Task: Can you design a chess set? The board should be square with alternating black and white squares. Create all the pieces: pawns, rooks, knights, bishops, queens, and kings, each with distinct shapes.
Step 565:
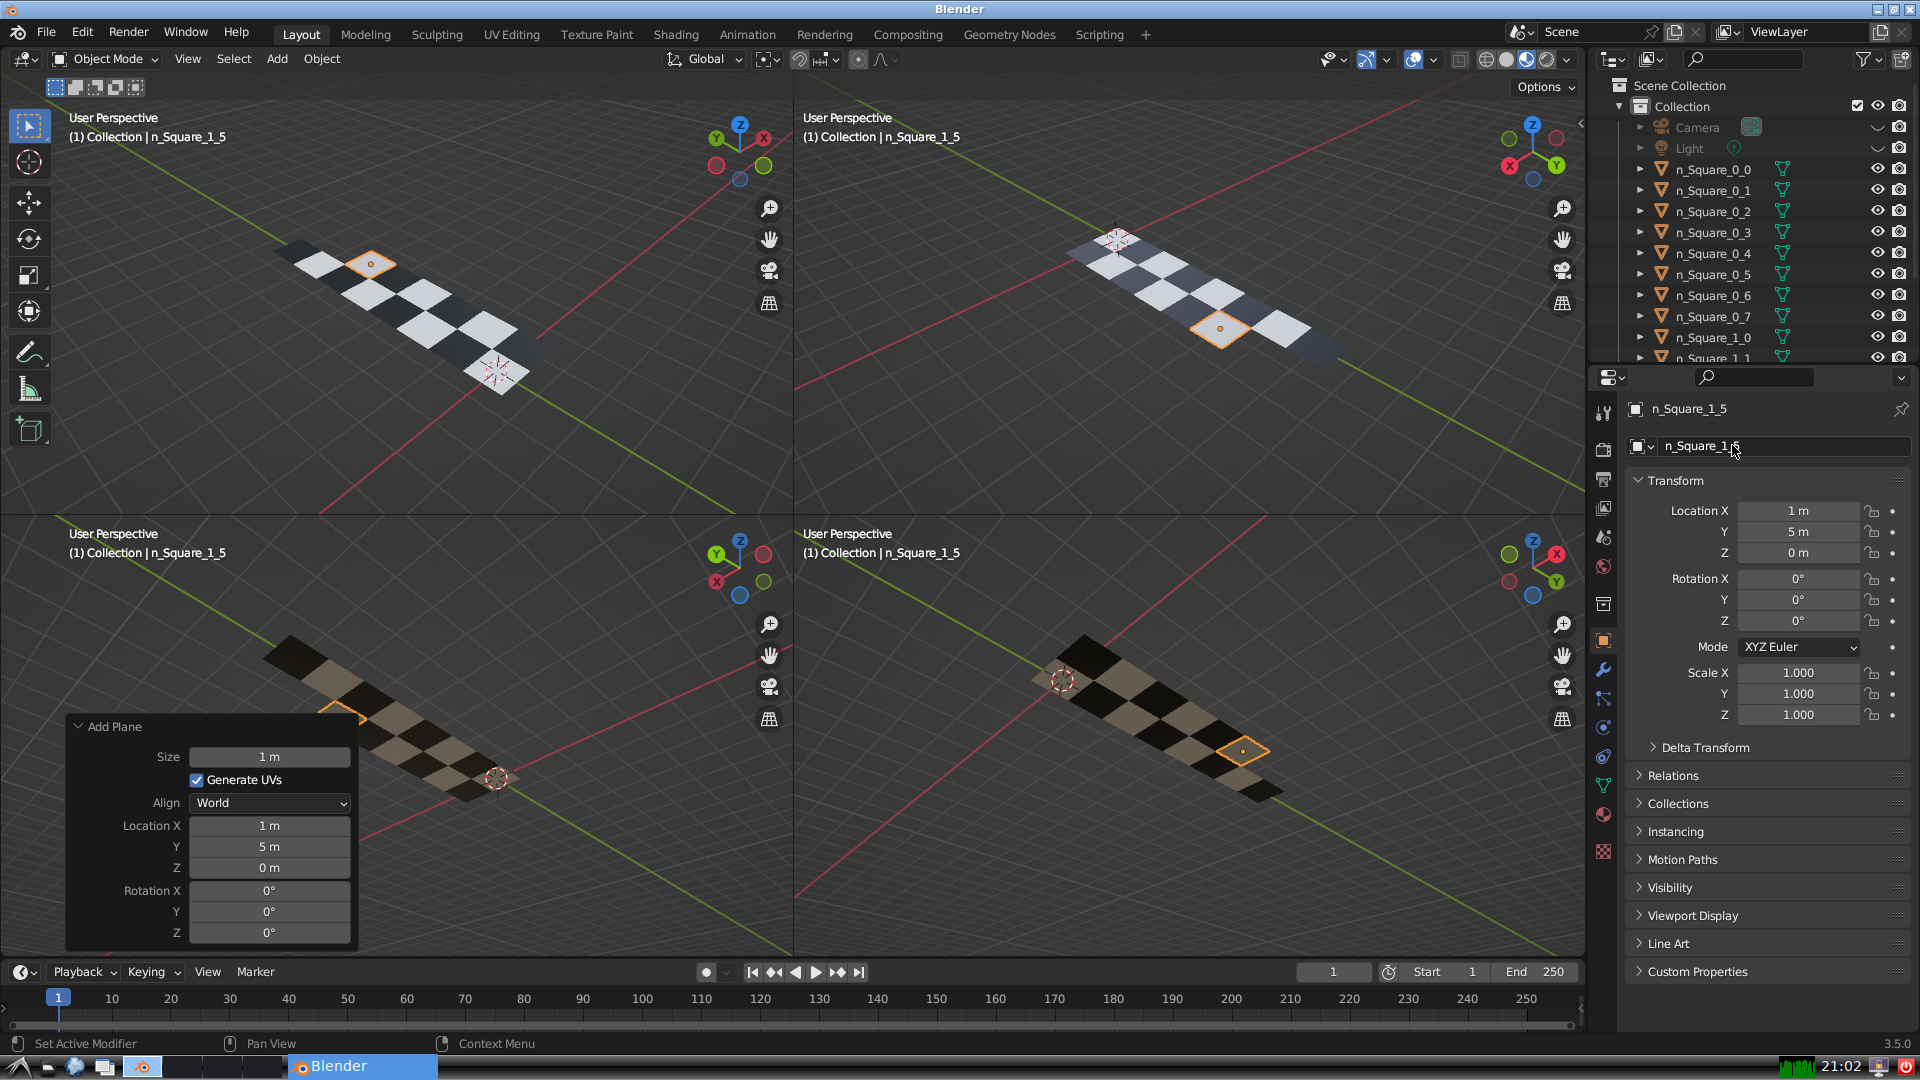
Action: {"mouse_move": [1603, 815]}